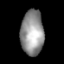
Tissue: lung
Cell type: Epithelial cells
Senescence score: 0.2394
Nuclear area (px): 1010
Mean DAPI intensity: 148.132